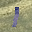
Label: 1